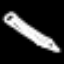
Label: pencil